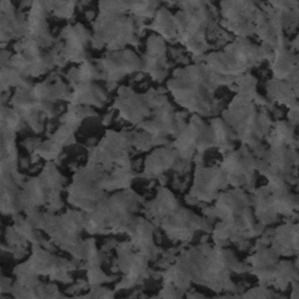
Label: frost